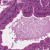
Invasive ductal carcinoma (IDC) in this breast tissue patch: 0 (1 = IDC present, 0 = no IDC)